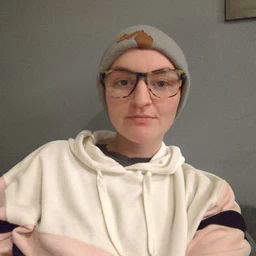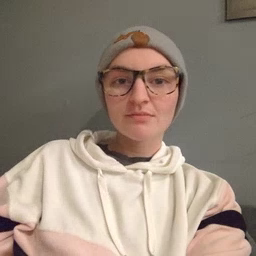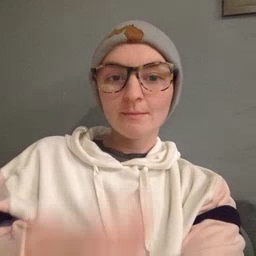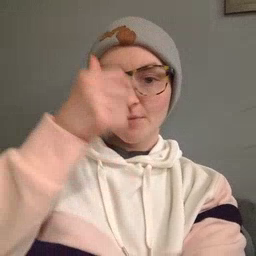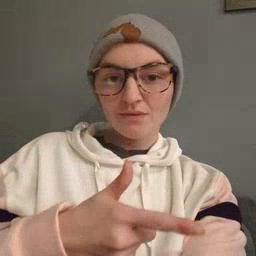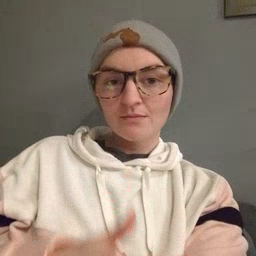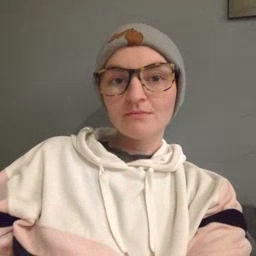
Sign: brother